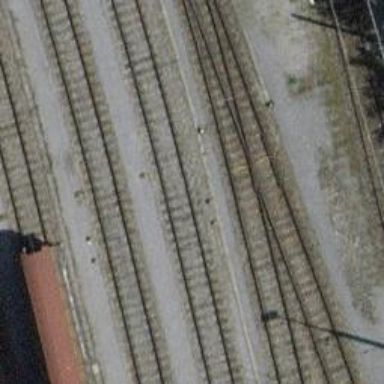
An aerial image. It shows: Railway yard.